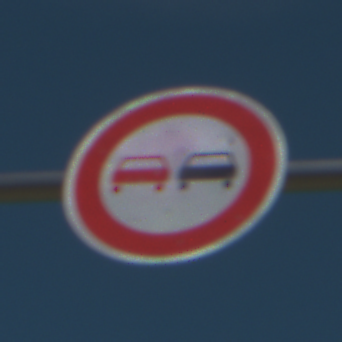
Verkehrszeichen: Ueberholverbot
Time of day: Midday
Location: Outdoor (Special)
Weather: PartlyCloudy
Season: NotSpecified
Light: Natural